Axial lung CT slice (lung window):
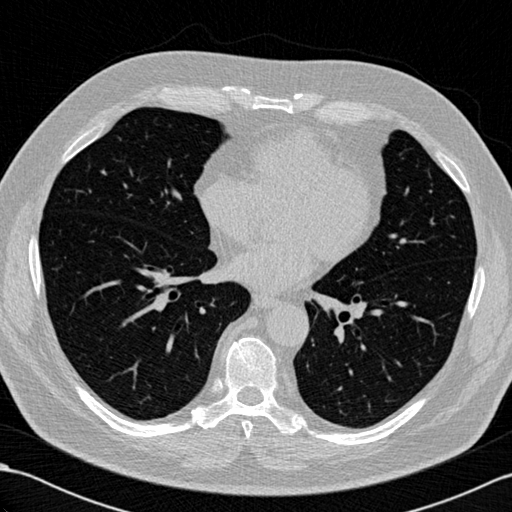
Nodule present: no